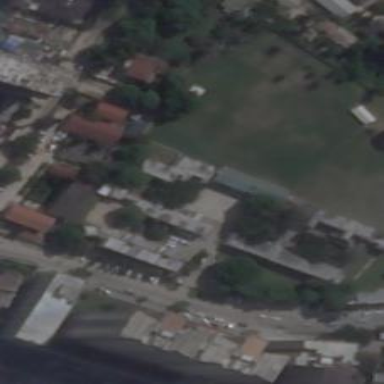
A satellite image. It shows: School.